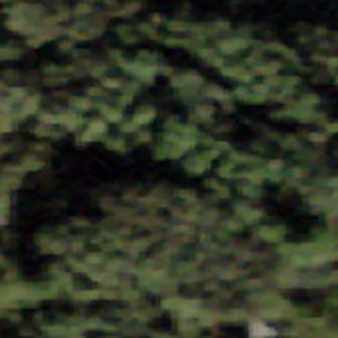
Label: other